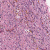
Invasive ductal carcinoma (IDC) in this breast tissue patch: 0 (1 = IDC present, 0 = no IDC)